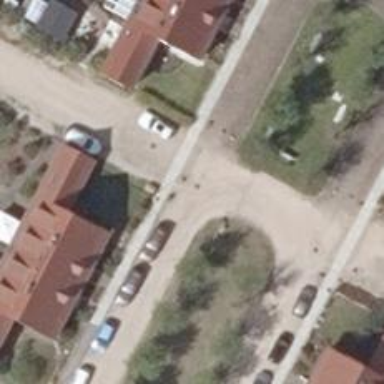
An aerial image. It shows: Residential road with compacted surface and no sidewalk.